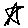
Label: star